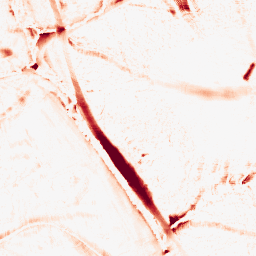
Category: morphological
Decomposition family: morphological_ellipse
Decomposition parameters: operation: opening
width: 20
height: 20
Upsampling method: lanczos
Upsampling parameters: scale: 2
Upsampling scale: 2